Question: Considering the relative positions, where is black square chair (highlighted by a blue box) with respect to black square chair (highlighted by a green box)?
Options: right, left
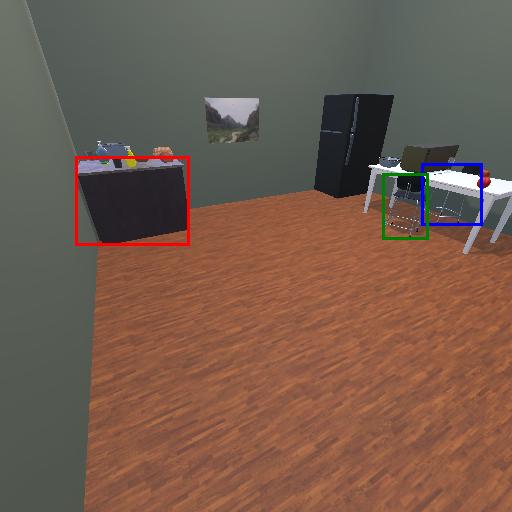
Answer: right